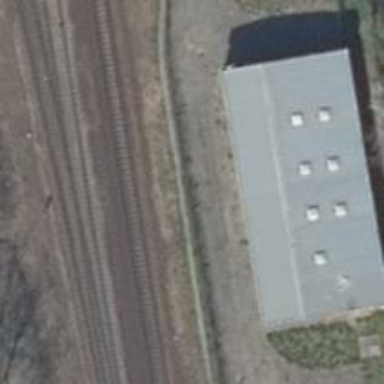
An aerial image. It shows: Railway building housing traction substation.